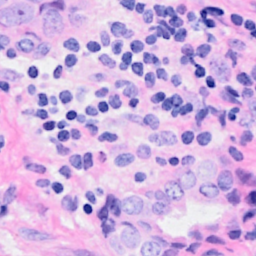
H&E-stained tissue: Breast